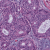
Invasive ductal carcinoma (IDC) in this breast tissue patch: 1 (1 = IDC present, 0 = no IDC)